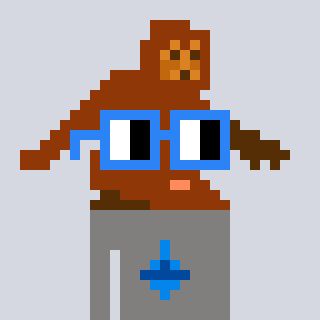
a pixel art character with square blue glasses, a bigfoot-shaped head and a bluegrey-colored body on a cool background